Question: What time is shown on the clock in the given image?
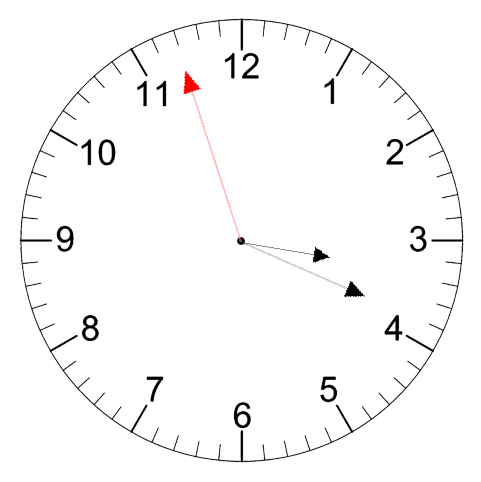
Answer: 03:18:57